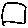
Label: square